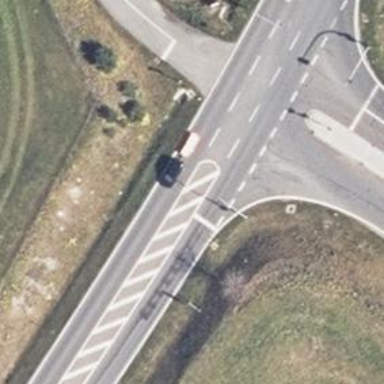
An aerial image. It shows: Road with traffic signals for signaling.